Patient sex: M
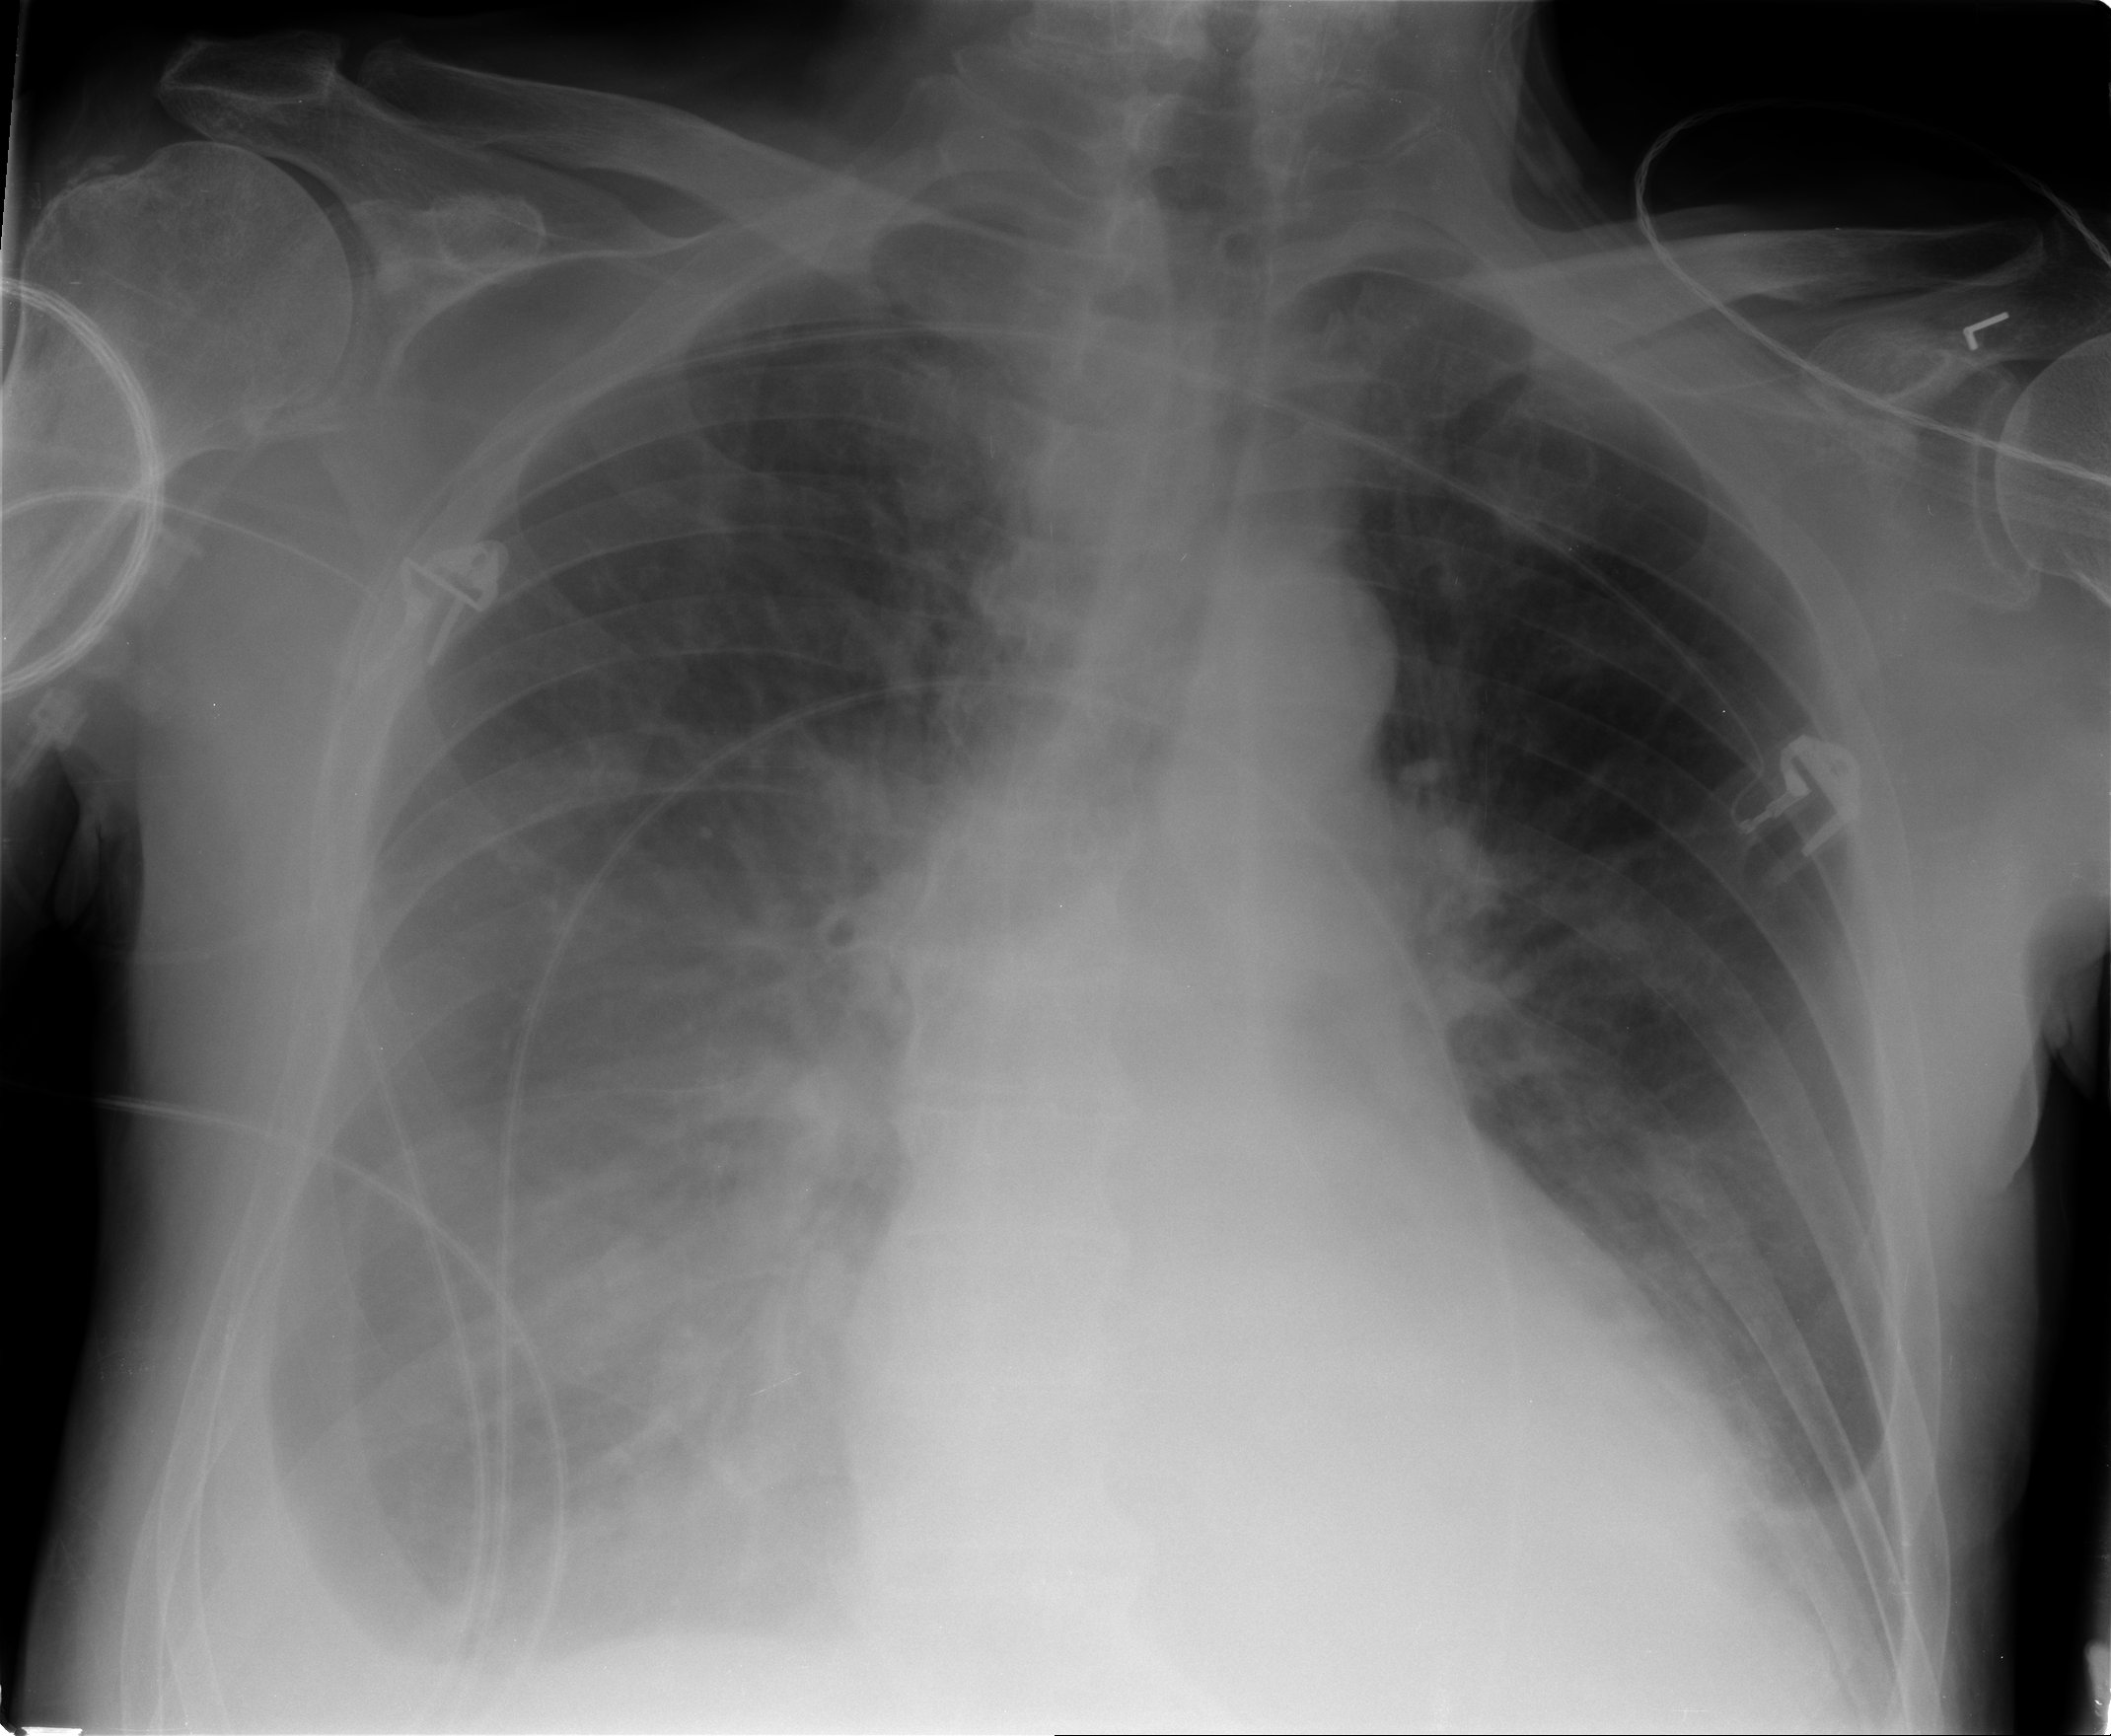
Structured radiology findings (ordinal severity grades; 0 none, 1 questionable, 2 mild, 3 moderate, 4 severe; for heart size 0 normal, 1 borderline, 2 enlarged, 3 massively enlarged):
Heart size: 0
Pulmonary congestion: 2
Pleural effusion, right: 3
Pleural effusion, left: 2
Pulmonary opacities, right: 0
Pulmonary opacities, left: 0
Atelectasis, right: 3
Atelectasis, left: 2